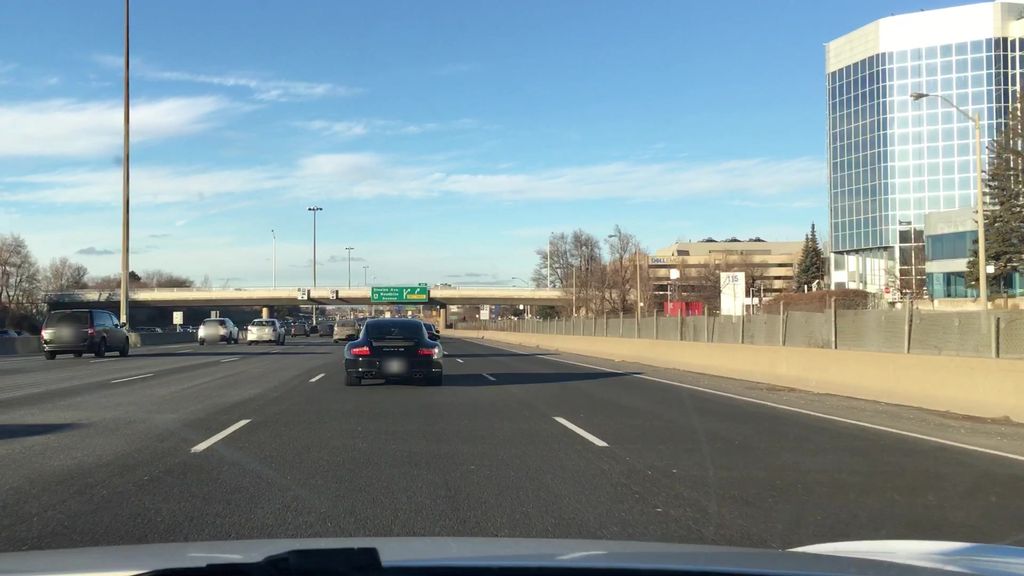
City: toronto